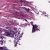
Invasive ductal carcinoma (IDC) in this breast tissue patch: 0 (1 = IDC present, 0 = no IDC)